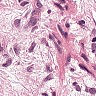
Metastatic tissue present: yes